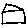
Label: house